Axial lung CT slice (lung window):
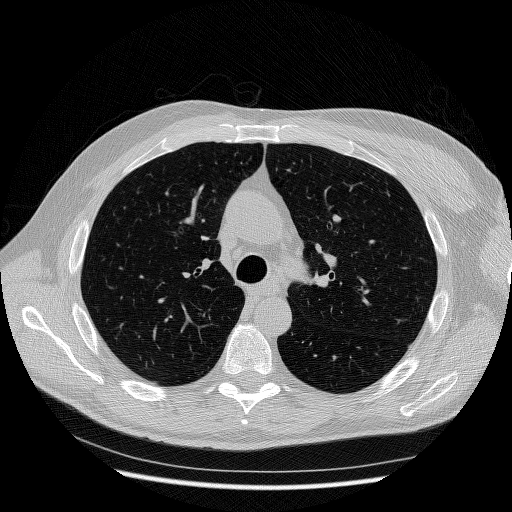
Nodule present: no